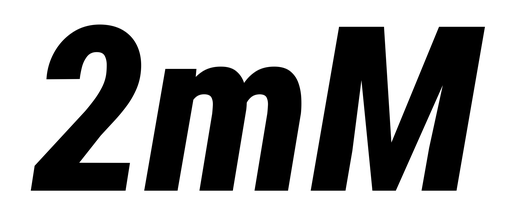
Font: Roboto-Italic_Condensed_ExtraBold_Italic